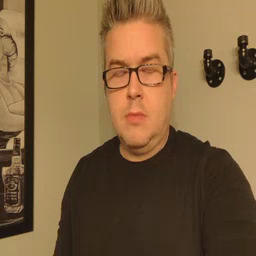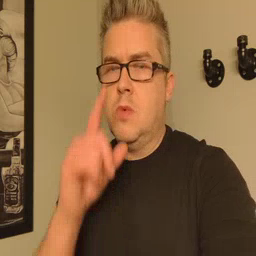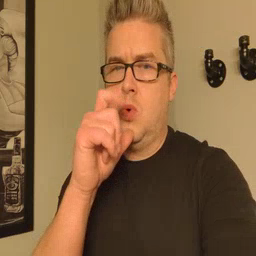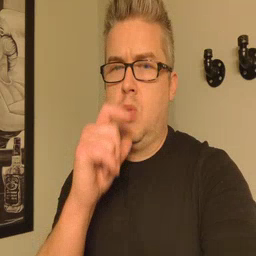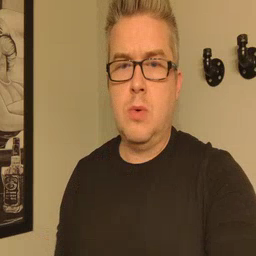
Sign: who